Question: I don't get it. The 'As' operator:

Then why does the following work?
'''
struct Baby : ILive
{
public int Foo { get; set; }
public int Ggg()
{
return Foo;
}
}
interface ILive
{
int Ggg();
}
void Main()
{
ILive i = new Baby(){Foo = 1} as ILive; // ??????
Console.Write(i.Ggg()); // Output: 1
}
'''
- 'Baby' is a struct, creating it will put value in 'stack'. There is reference involve here.- There are certainly no nullable types here.
Any explanation as to why I'm wrong?
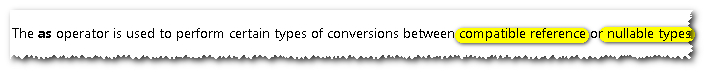
Answer: Casting it as an interface will create a boxed copy on the managed heap , and return a reference to the boxed copy. The box implements the interface.